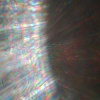
Label: sunburn